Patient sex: M
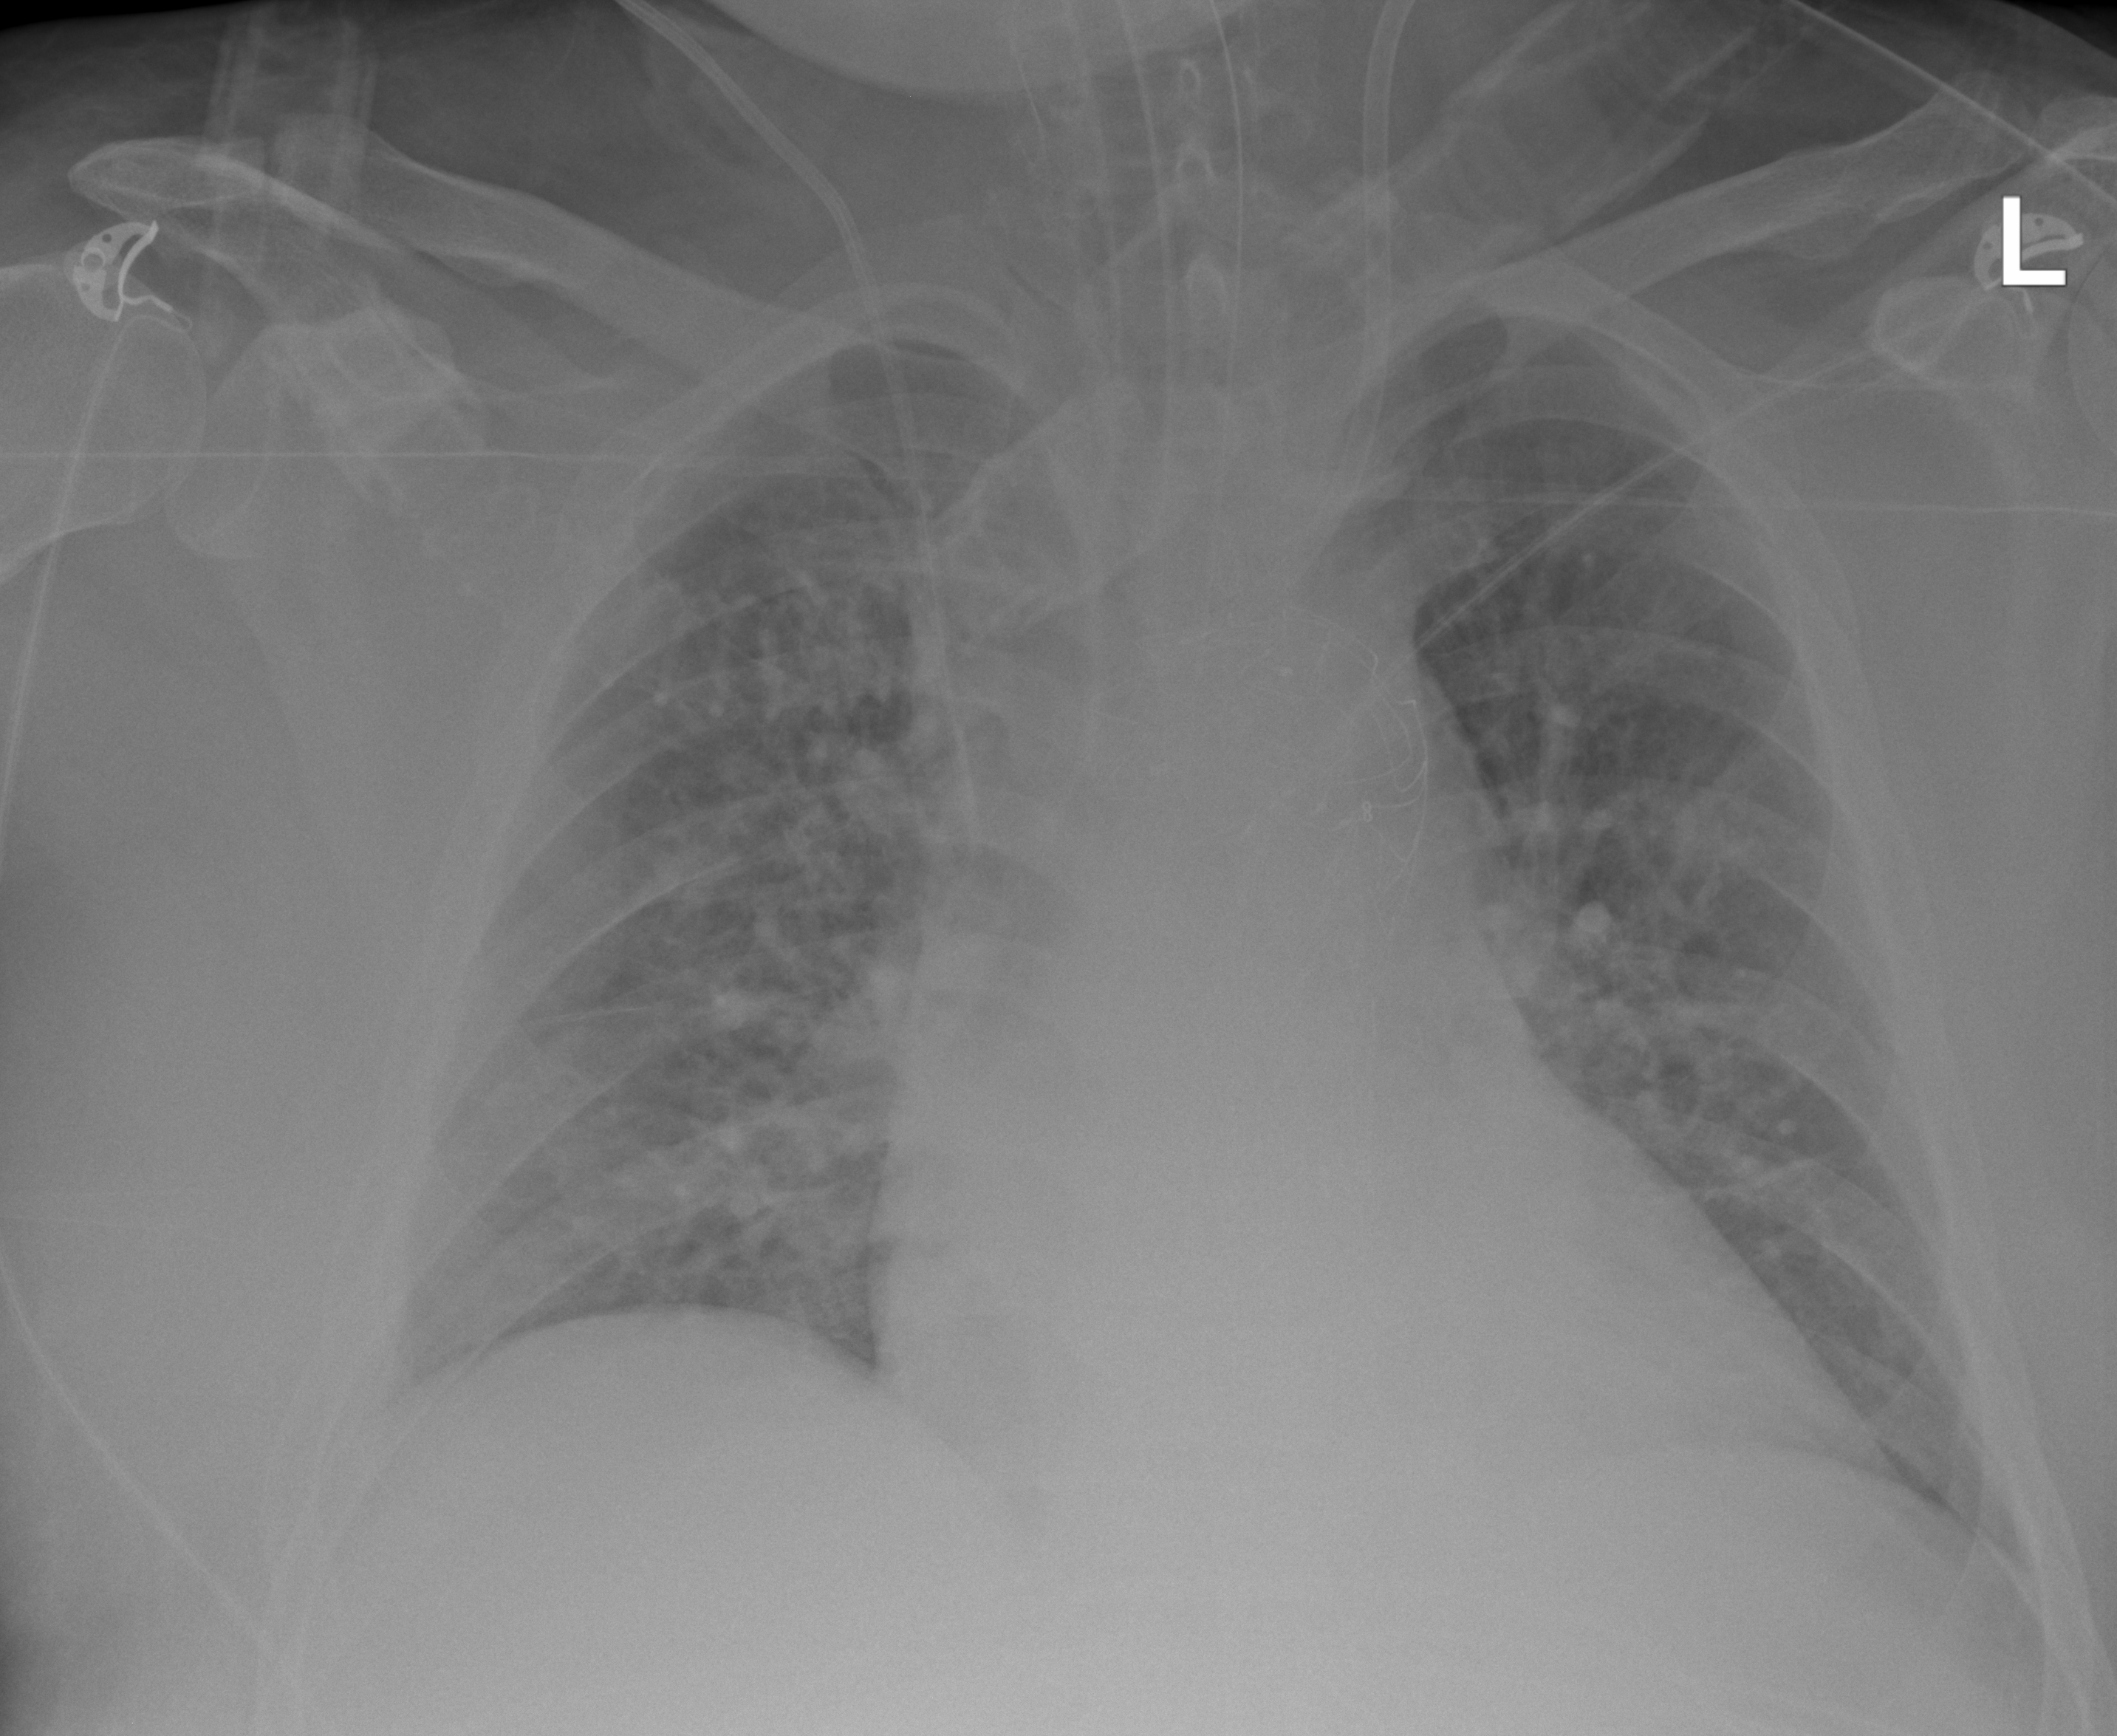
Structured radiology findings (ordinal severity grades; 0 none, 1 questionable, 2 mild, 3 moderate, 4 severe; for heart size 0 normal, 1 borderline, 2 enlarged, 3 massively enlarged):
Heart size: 3
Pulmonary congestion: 2
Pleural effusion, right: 0
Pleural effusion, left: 0
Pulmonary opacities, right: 2
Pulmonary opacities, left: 2
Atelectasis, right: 2
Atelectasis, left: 0